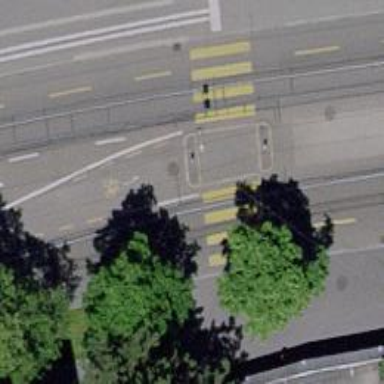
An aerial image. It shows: Tram crossing on the railway.